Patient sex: F
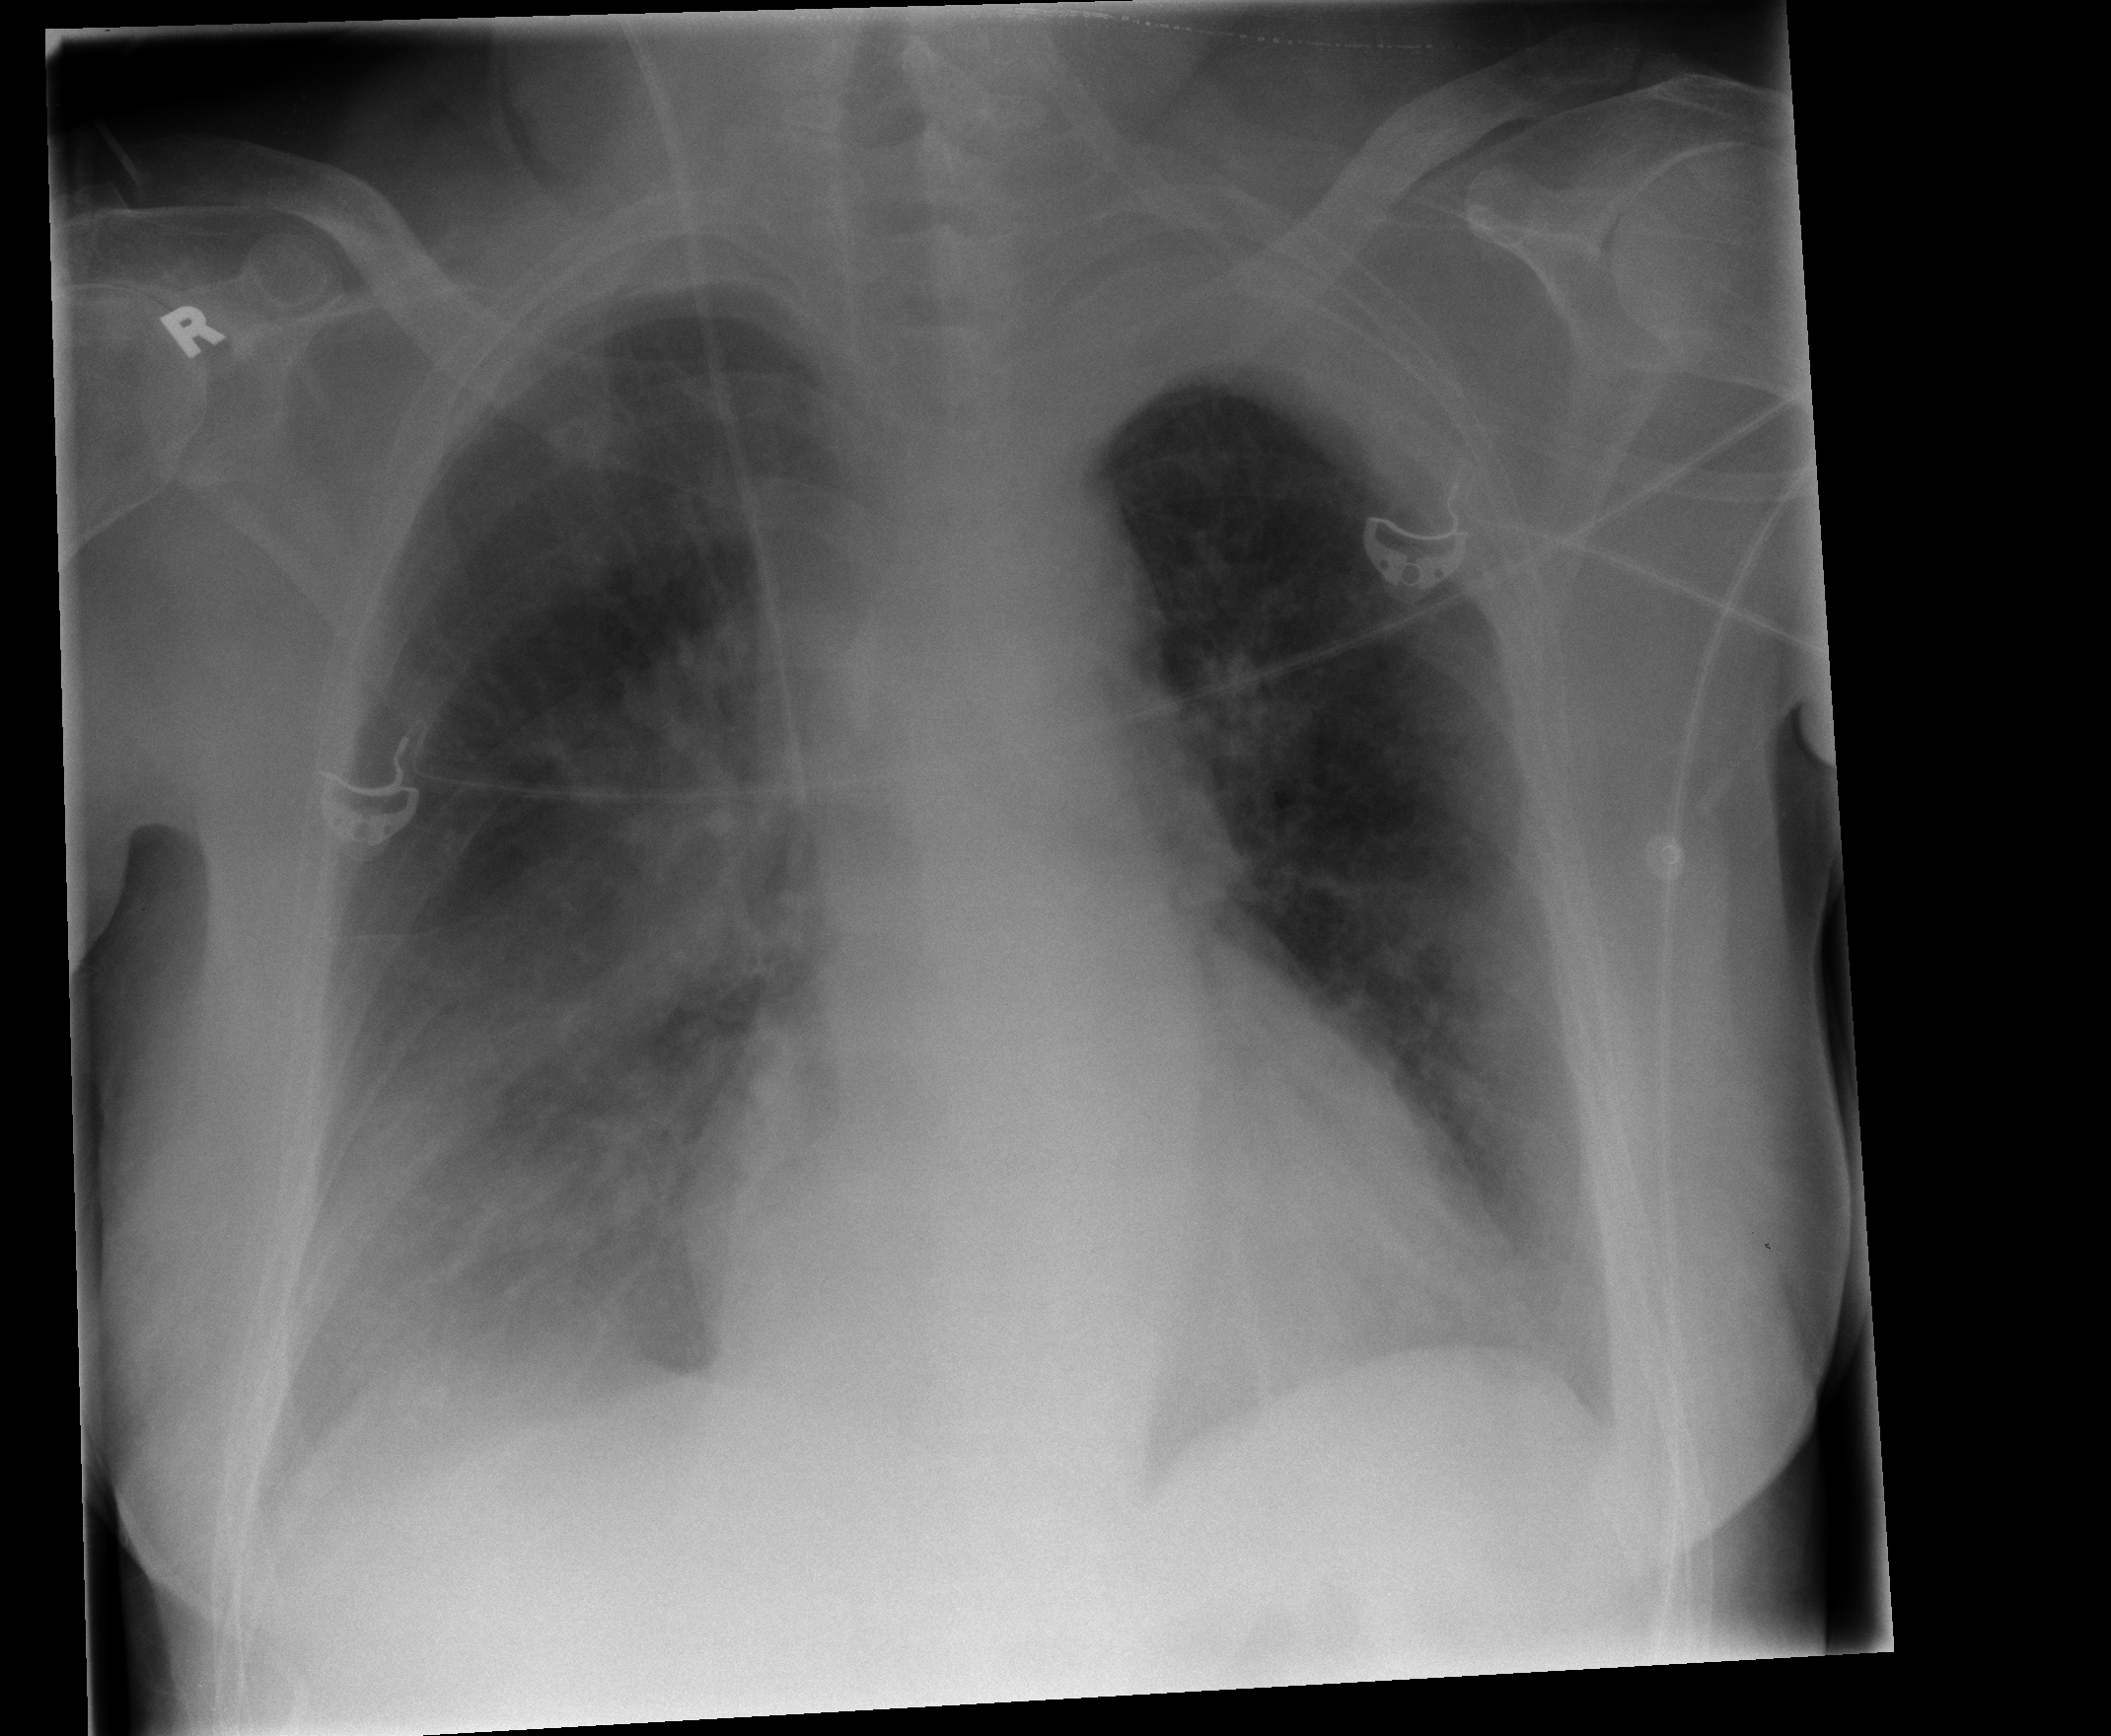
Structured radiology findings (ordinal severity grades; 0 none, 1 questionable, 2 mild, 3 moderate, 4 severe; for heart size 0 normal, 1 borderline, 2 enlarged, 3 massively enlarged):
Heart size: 2
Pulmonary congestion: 2
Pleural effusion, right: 2
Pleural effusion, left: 0
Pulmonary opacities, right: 2
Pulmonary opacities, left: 0
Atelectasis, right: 3
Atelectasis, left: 2